Field crop: maize
Growth stage: 2
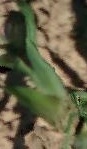
Species: maize